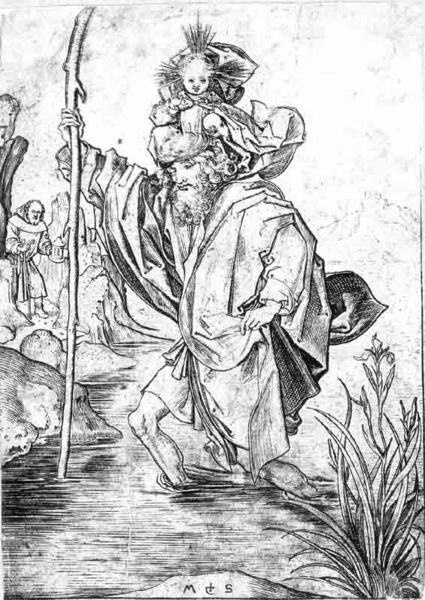
Titel: Heiliger Christophorus
Künstler: Martin Schongauer
Standort: Karlsruhe
Institution: Staatliche Kunsthalle Karlsruhe
Schlagwörter: berg, blätter, felsen, fuß, hand, himmel, kopf, mann, umhang, wasser, weiß, wolken, fluss, landschaft, menschen, sitzen, ufer, blume, finger, kleid, männer, rücken, schwarz, skizze, zeichnung, gras, gürtel, tuch, wiese, bart, falten, halten, mensch, stehen, stein, tragen, vollbart, bild, signatur, bach, schilf, gewässer, gewand, haare, kutte, mantel, kind, pflanze, pflanzen, publikum, krone, locken, schulter, schultern, stock, engel, beine, holzschnitt, stab, zuschauer, last, grafik, graphik, linien, baby, nacken, strom, beobachter, könig, junge, warten, knie, gewächs, knabe, burg, religion, strahlen, wasseroberfläche, waten, druck, druckgraphik, schwarzweiss, monogramm, schraffur, stich, lilie, heiligenschein, iris, christus, jesus, jesus christus, hilfe, stark, mönch, heiliger, mönche, heilig, kupferstich, welt, träger, christentum, helfen, rettung, weltkugel, jesuskind, zeichnng, martin, christ, pilger, anheben, lupfen, pfanze, glorie, plfanze, aura, wsser, christuskind, christopherus, christophorus, riese, chrsitus, christoforus, schwarzweis, schongauer, martin schongauer, erwarten, christopher, christopheros, s, m, 1430, m + s, üpflanzen, hinübertragen, crhsitus